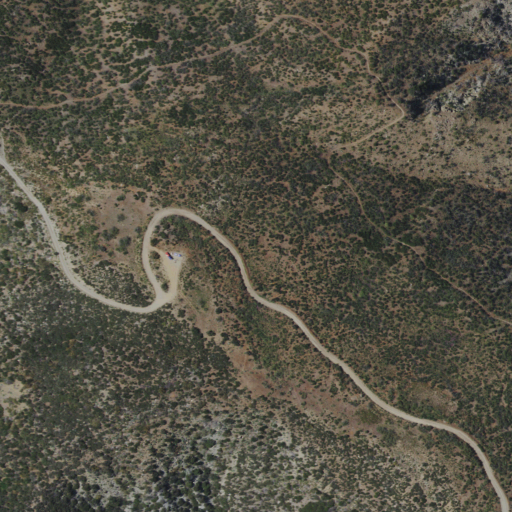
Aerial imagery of ridge(s) in California named Upper Lytle Creek Ridge containing shrub, grassland, open development, evergreen forest, low intensity development, and medium intensity development